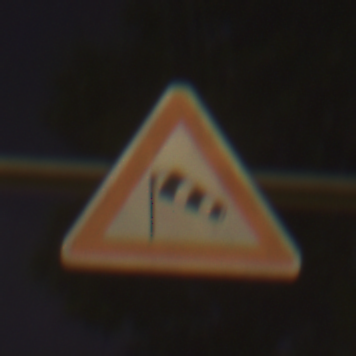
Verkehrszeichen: SeitenwindVonLinks
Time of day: Night
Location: Outdoor (Suburban)
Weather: PartlyCloudy
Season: NotSpecified
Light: Artificial